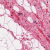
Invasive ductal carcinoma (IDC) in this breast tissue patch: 0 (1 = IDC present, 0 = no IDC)